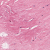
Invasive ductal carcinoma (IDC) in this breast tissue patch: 0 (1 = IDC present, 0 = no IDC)